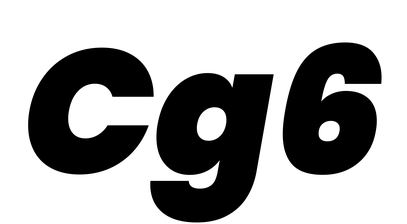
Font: Poppins-BlackItalic